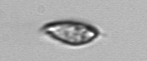
Label: Prorocentrum_triestinum